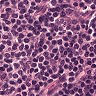
Metastatic tissue present: no